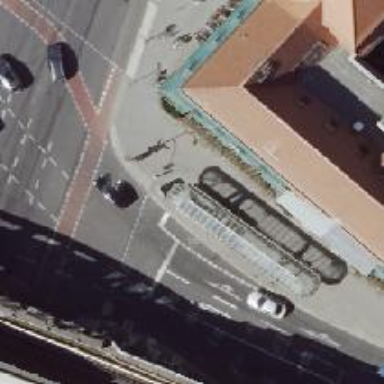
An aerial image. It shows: Subway entrance.